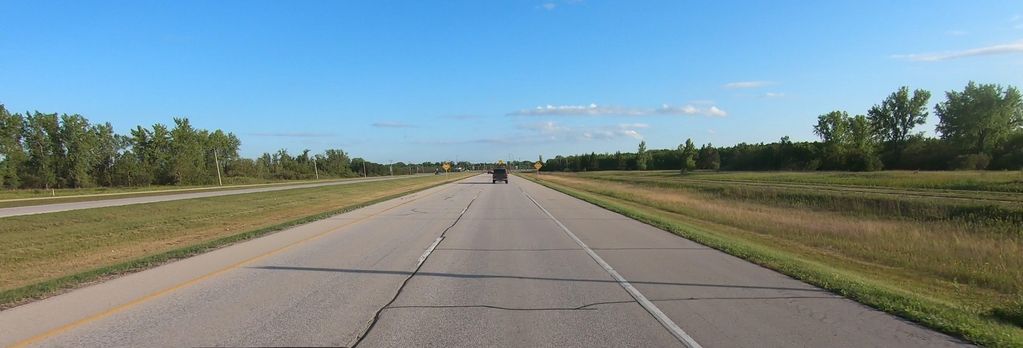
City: winnipeg